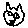
Label: cat